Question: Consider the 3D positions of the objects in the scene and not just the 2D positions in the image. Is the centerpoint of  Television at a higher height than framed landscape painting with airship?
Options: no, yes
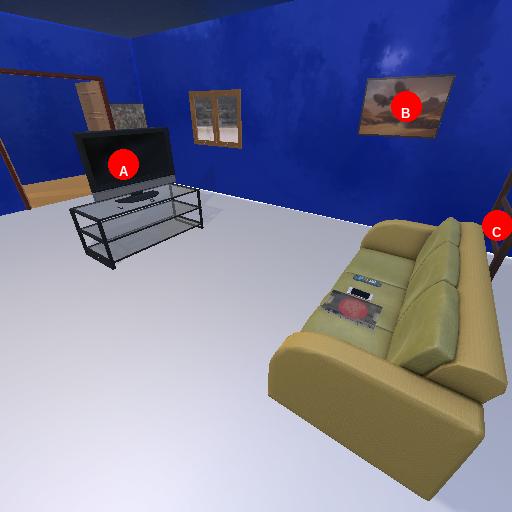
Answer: no